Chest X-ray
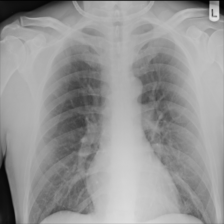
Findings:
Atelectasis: negative
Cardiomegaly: negative
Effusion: negative
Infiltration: negative
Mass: negative
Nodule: negative
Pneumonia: negative
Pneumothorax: negative
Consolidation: negative
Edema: negative
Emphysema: negative
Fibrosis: negative
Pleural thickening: negative
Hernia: negative